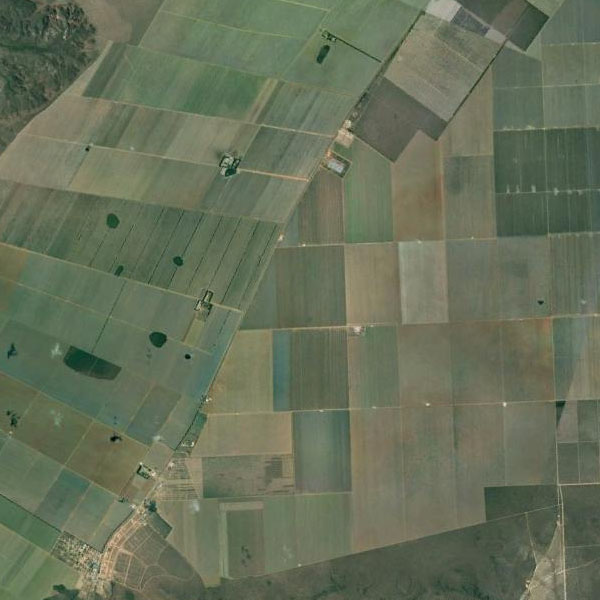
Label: Farmland